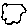
Label: cloud